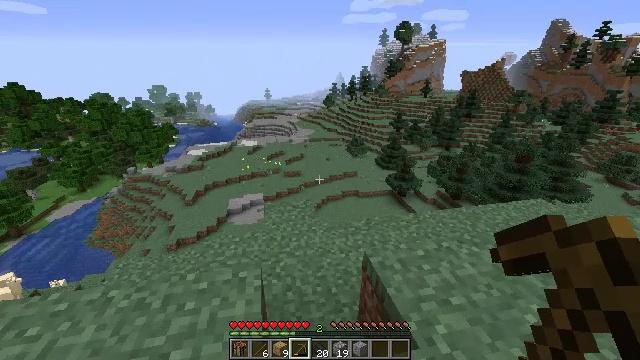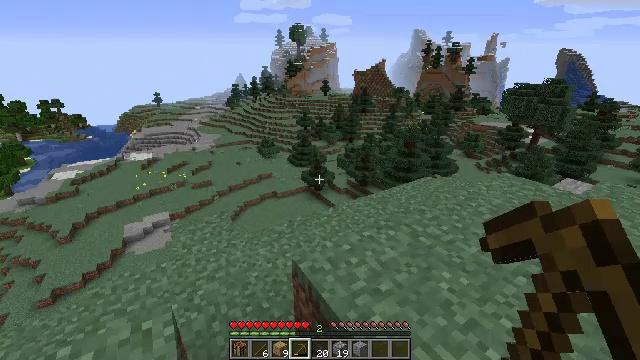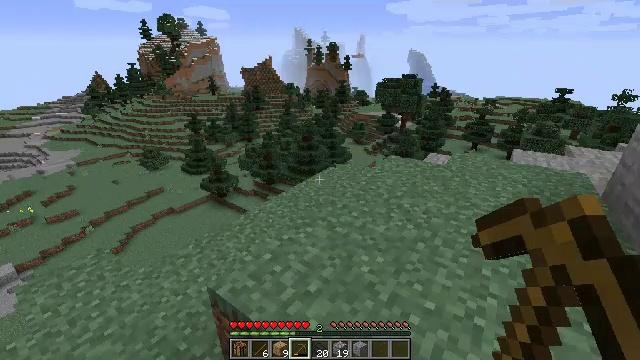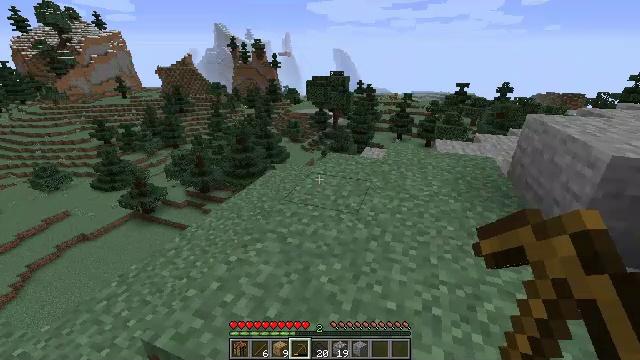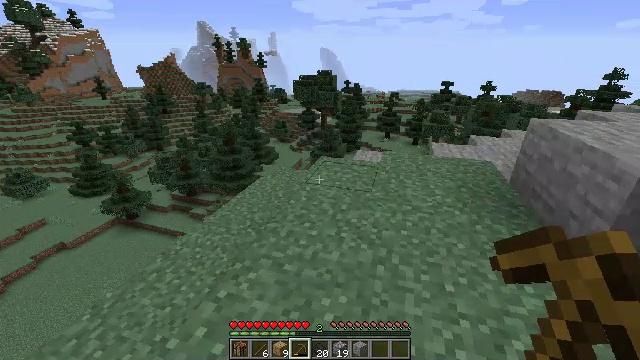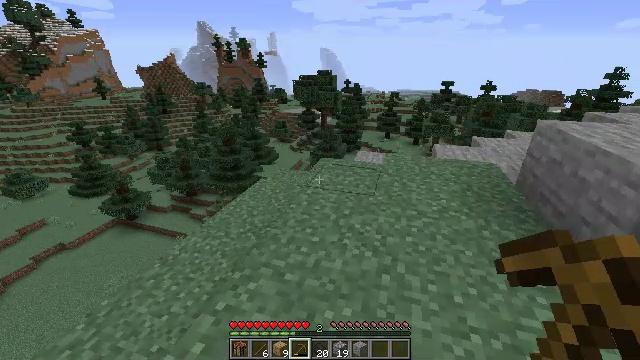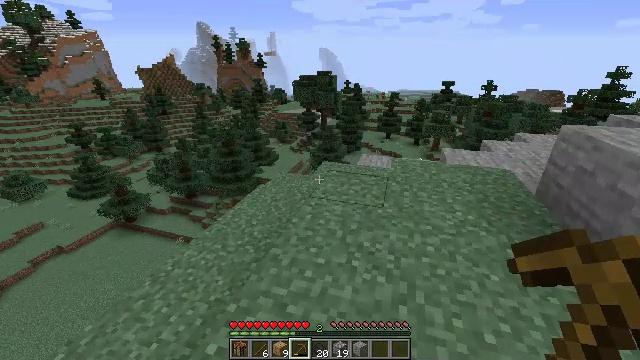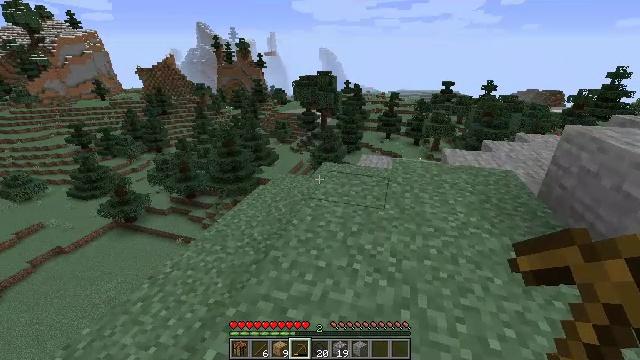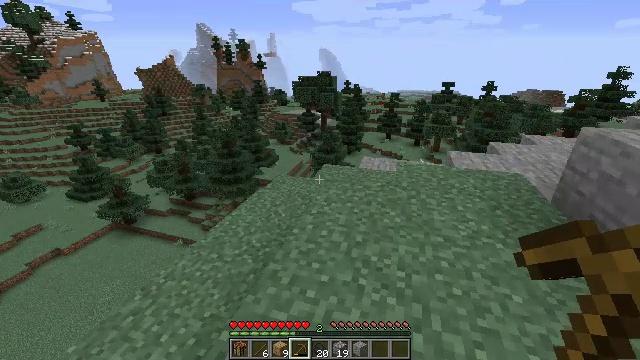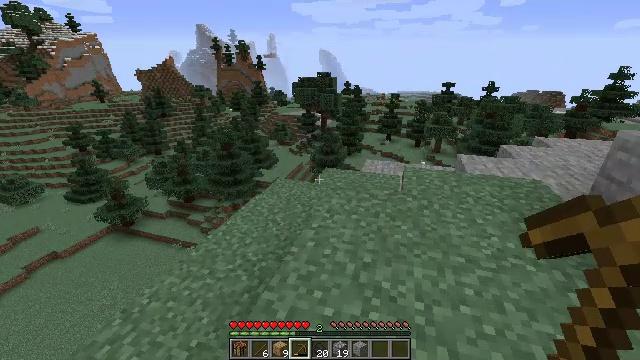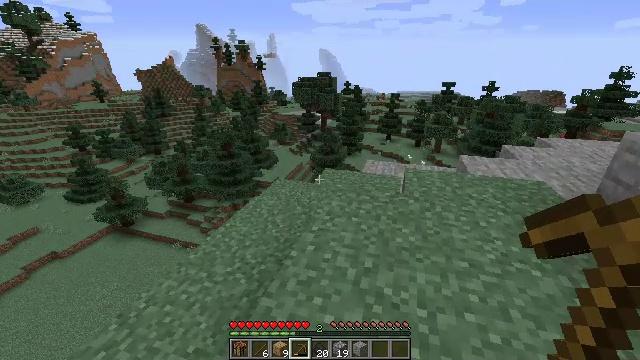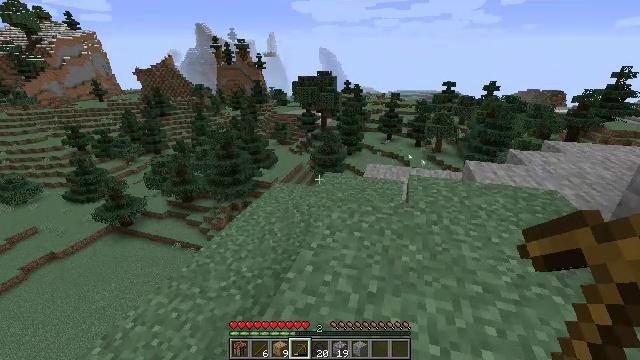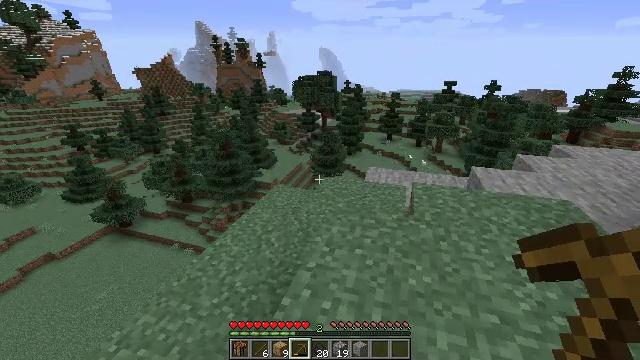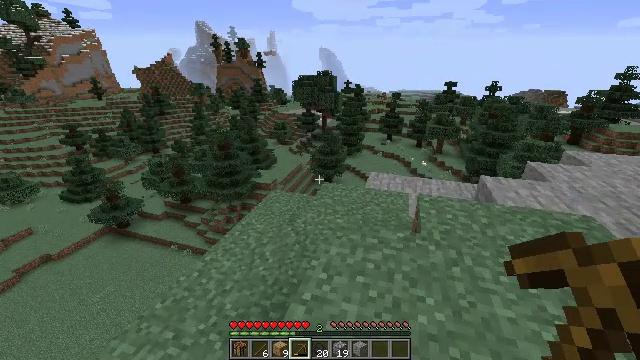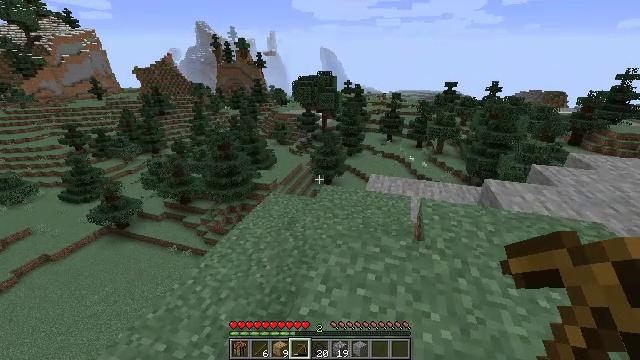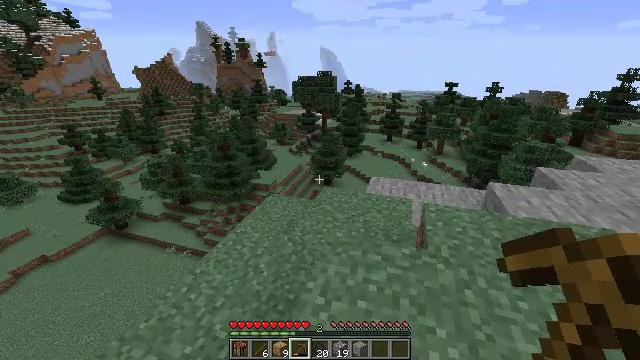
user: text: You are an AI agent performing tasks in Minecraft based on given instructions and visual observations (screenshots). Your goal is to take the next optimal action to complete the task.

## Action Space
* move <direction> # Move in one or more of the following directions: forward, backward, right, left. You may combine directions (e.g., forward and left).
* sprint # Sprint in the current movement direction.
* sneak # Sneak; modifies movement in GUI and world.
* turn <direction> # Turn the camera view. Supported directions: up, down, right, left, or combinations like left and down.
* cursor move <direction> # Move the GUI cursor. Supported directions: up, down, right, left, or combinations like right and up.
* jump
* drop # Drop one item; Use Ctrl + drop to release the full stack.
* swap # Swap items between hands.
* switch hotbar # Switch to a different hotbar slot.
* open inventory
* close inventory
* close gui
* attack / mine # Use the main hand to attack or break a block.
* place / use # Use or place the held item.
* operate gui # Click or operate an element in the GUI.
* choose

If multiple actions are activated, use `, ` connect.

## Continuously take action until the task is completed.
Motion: motion action
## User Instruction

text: Mine oak leaves.
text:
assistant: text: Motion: move forward, turn right
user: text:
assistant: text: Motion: move forward, turn right
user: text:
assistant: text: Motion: move forward, turn right
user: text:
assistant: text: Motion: move forward, turn right
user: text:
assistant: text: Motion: move forward
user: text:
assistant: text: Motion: move forward
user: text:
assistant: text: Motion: move forward
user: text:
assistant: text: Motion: move forward
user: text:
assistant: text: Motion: move forward
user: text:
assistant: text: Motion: move forward
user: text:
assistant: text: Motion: move forward
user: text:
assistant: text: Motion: move forward
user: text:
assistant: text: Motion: move forward
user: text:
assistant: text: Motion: move forward
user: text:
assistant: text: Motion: move forward
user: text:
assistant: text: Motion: move forward
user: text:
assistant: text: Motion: move forward
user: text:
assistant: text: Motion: move forward
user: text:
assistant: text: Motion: move forward
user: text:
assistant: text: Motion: move forward
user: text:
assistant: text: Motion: move forward
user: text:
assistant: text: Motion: move forward
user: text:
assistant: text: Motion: move forward
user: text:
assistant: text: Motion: move forward
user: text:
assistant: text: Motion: move forward
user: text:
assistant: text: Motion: move forward
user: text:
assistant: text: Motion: move forward
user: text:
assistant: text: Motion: move forward, turn down
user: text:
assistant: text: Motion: move forward, turn down
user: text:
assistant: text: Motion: move forward, turn down